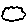
Label: cloud